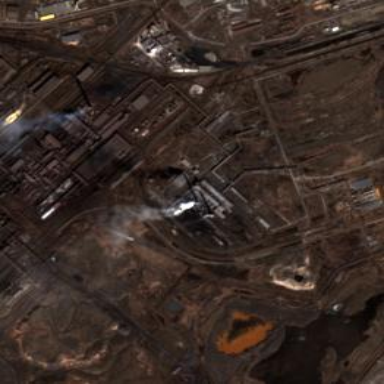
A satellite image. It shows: Industrial area with coal power plant.